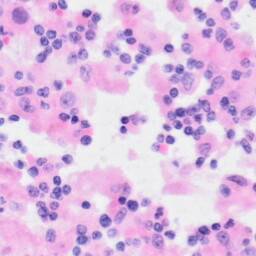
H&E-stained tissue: Kidney